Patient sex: M
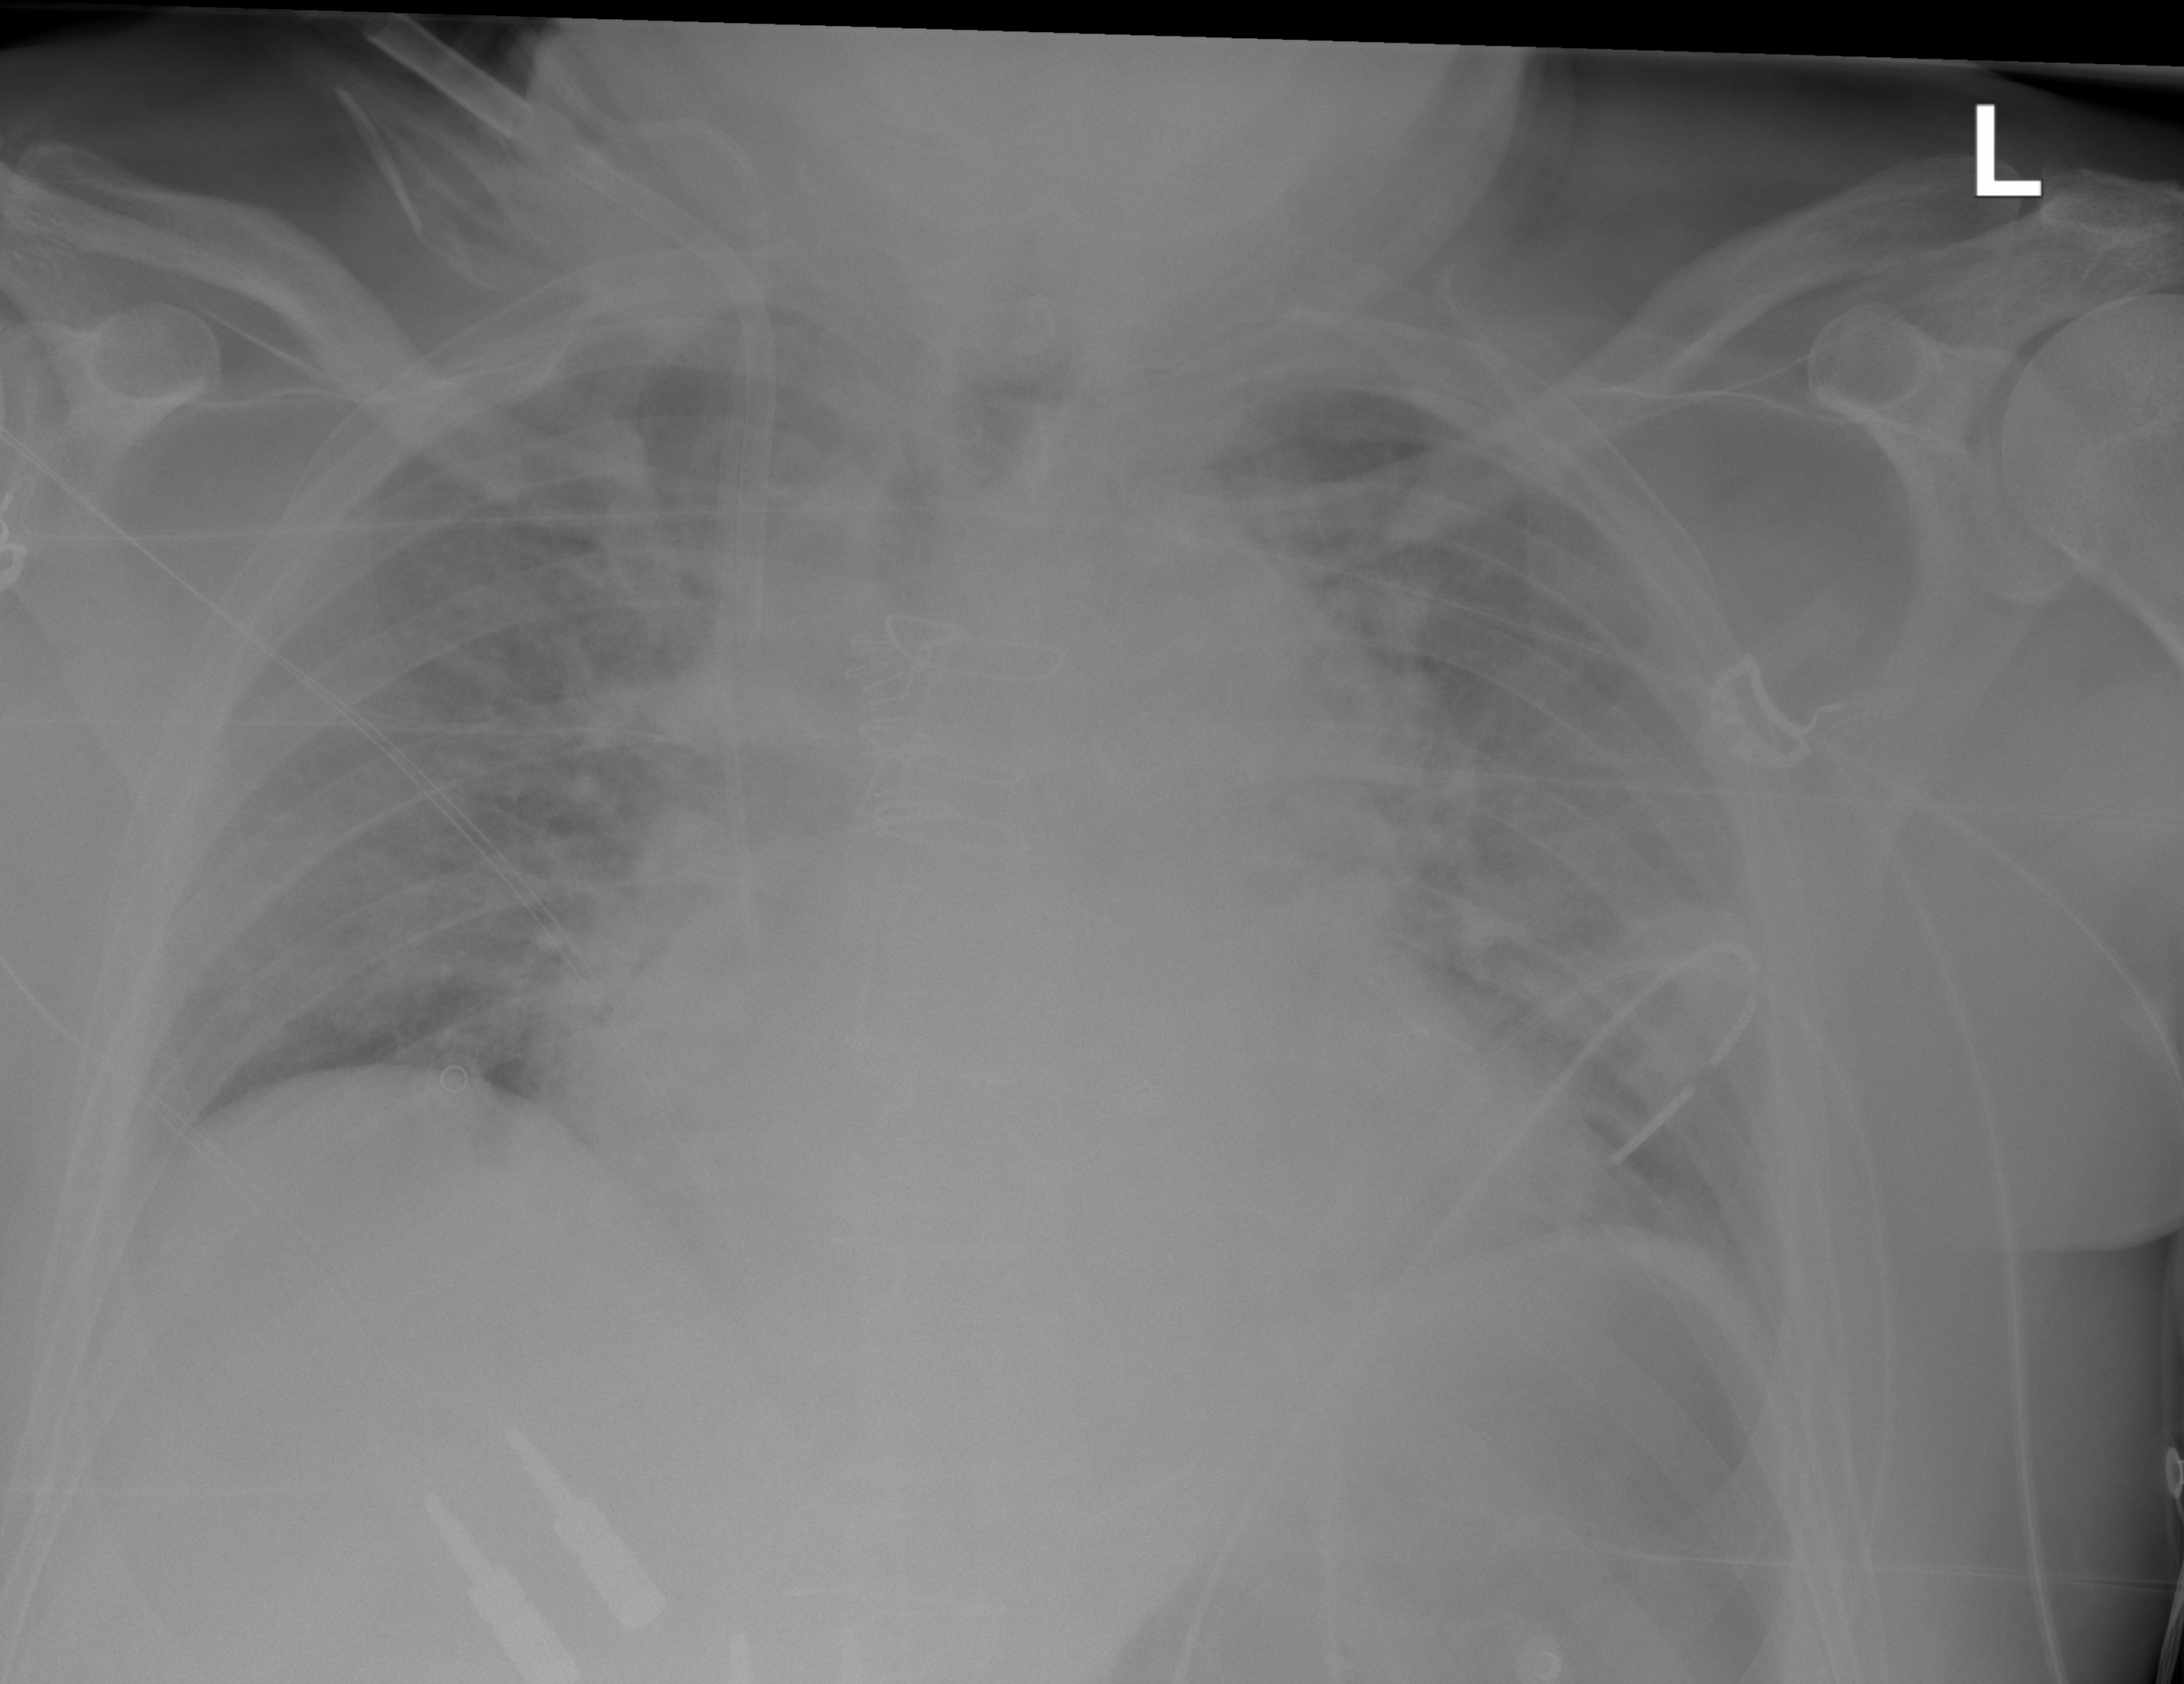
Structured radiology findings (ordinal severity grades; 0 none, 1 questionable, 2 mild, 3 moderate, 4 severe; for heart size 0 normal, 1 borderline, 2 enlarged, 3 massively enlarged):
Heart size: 2
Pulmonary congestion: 3
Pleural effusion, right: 0
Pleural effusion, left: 2
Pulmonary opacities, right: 2
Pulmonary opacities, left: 2
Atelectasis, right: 2
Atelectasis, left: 2